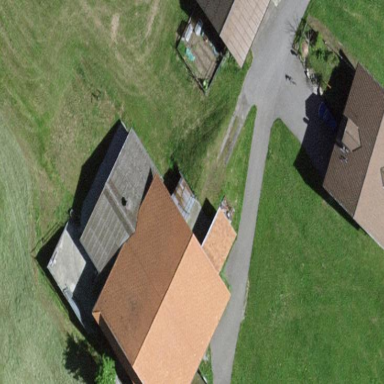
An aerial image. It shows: Farmyard in rural farm setting.